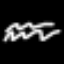
Label: squiggle